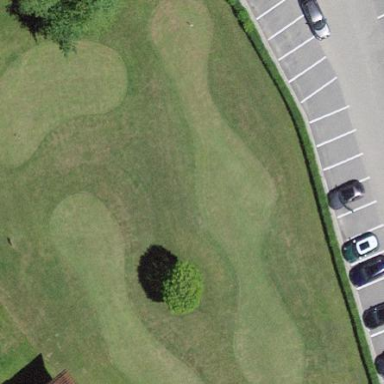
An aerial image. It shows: Golf green.